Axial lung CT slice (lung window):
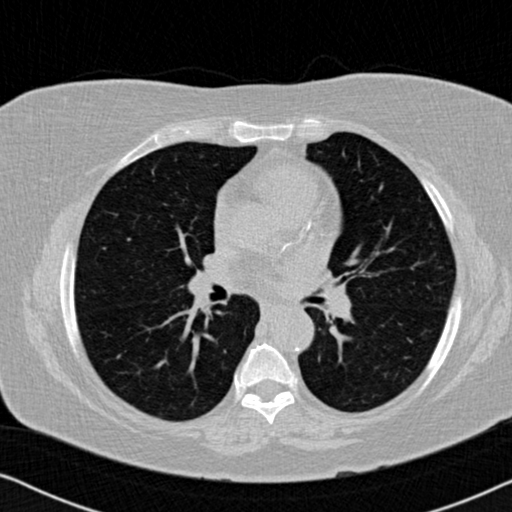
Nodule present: no